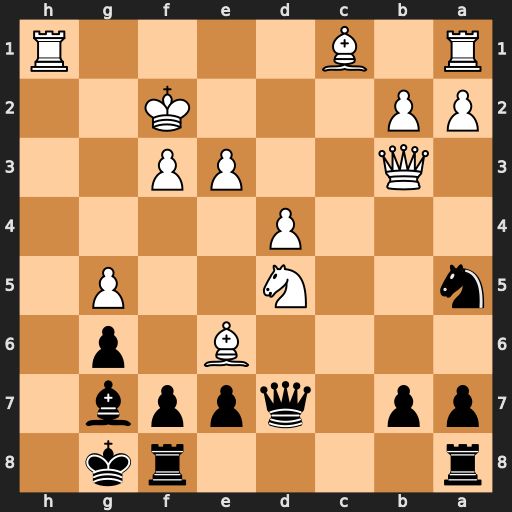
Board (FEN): r4rk1/pp1qppb1/4B1p1/n2N2P1/3P4/1Q2PP2/PP3K2/R1B4R
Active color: b
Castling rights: -
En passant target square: -
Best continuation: fxe6 Nxe7+ Qxe7